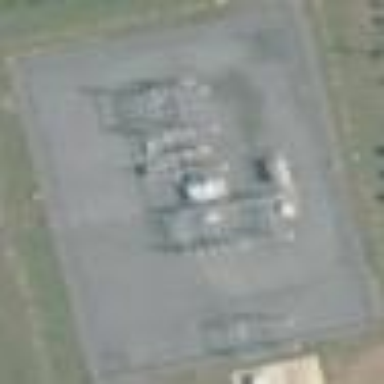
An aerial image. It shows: Industrial power substation surrounded by fence.